Question: I have bug with UIImagePickerController which source type is camera. Sometimes after controller appeared, shutter is not opens up and I can't to see a camera video signal, but photo taken is correct.

May be I doing something wrong? Code:
'''
if ([UIImagePickerController isSourceTypeAvailable: UIImagePickerControllerSourceTypeCamera]){
UIImagePickerController *cameraUI = [[UIImagePickerController alloc] init];
cameraUI.sourceType = UIImagePickerControllerSourceTypeCamera;
cameraUI.allowsEditing = NO;
cameraUI.showsCameraControls = NO;
cameraUI.delegate = self;
NSArray *nibObjects = [[NSBundle mainBundle] loadNibNamed:@"OverlayView" owner:self options:nil];
UIView *controlsView = [nibObjects objectAtIndex:0];
CGRect overlayViewFrame = cameraUI.cameraOverlayView.frame;
CGRect controlsFrame = CGRectMake(0.0, CGRectGetHeight(overlayViewFrame) - 54.0,
CGRectGetWidth(overlayViewFrame), 54.0);
controlsView.frame = controlsFrame;
[cameraUI.cameraOverlayView addSubview:controlsView];
[self presentModalViewController: cameraUI animated: YES];
}
'''
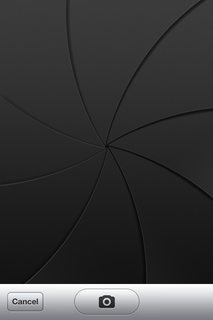
Answer: The same was happening to me after locking/unlocking the app, it looks like the shutter opens on viewDidAppear.
So, I subscribed my parent view controller to 'UIApplicationDidBecomeActiveNotification' and re-execute manually the viewWillAppear and viewDidAppear methods of the controller containing the UIImagePickerController
'''
[[NSNotificationCenter defaultCenter] addObserver:self
selector:@selector(applicationBecomeActive)
name:UIApplicationDidBecomeActiveNotification
object:nil];
.
.
.
- (void)applicationBecomeActive {
if (imagePicker_)
[imagePicker_ openShutter];
}
'''
And then on the controller containing the UIImagePickerController
'''
- (void)viewWillAppear:(BOOL)animated {
[super viewWillAppear:animated];
[imagePickerController_ viewWillAppear:animated];
}
- (void)viewDidAppear:(BOOL)animated {
[super viewDidAppear:animated];
[imagePickerController_ viewDidAppear:animated];
imagePickerController_.cameraFlashMode = cameraFlashMode_;
imagePickerController_.cameraDevice = cameraDevice_;
}
- (void)openShutter {
[imagePickerController_ viewWillAppear:YES];
[imagePickerController_ viewDidAppear:YES];
}
'''
PS: If you try this, don't forget to remove the observer
'''
[[NSNotificationCenter defaultCenter] removeObserver:self];
'''
Hope this helps